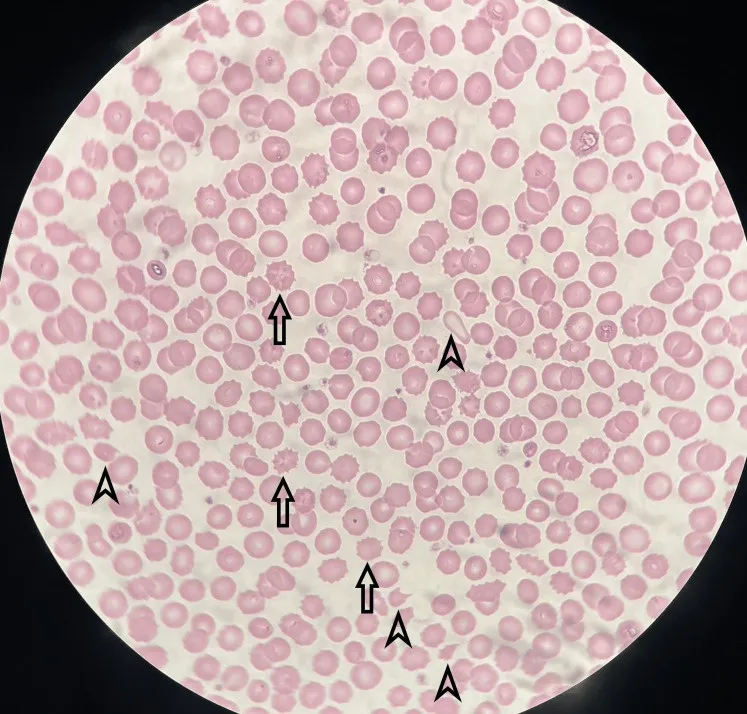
Peripheral blood smear showing acanthocytes (arrows) and schistocytes (arrowheads).
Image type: pathology (giemsa)